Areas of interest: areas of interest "Home Furnishing and Building Materials Market"
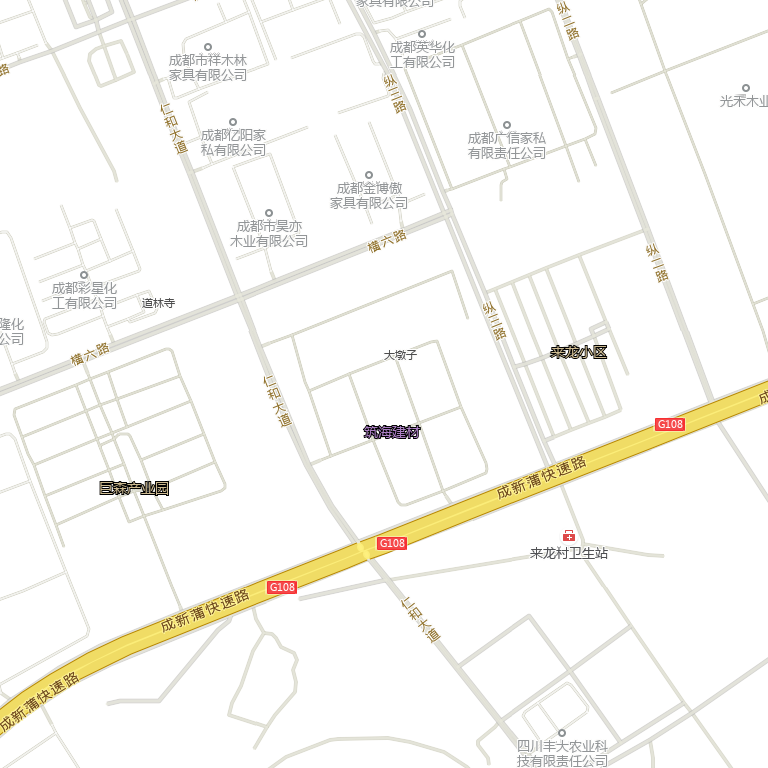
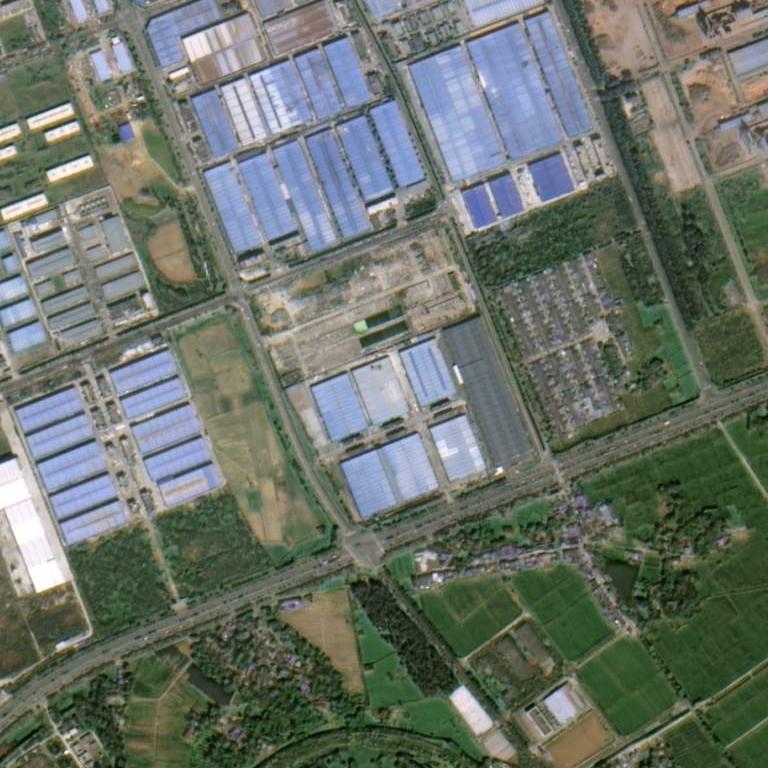